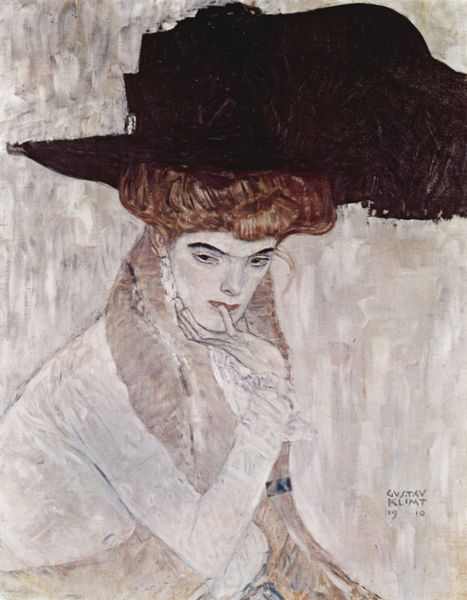
Titel: Der schwarze Hut
Künstler: Gustav Klimt
Standort: Graz
Institution: Privatsammlung
Schlagwörter: dunkel, feder, gemälde, hand, haut, kopf, umhang, weiß, aquarell, impressionismus, mädchen, braun, elegant, finger, frau, frisur, grau, haar, hell, hintergrund, hut, kleid, licht, mund, nase, ohr, pastell, schmuck, schwarz, stützen, toulouse lautrec, zeichnung, blick, dame, rot, schal, beige, jacke, arm, augen, blass, bluse, federn, kragen, pelz, spitze, ärmel, bildnis, portrait, porträt, signatur, öl, flach, auge, haare, mantel, augenbrauen, kinn, kontrast, lippen, rosa, bogen, moderne, schwer, creme, fläche, flächen, modern, wasserfarbe, linien, cremefarben, duktus, jugendstil, rauchen, brauen, sitzt, gesenkt, edel, nachdenklich, rüschen, teint, ellenbogen, nachdenken, klimt, lippenstift, rothaarig, denken, gestützt, linie, wässrig, österreich, armband, armreif, pelzkragen, üppig, zigarette, bleich, wien, gustav, sezession, secession, frau mit hut, maniriert, kleiner finger, ausladend, jand, depression, elle, gustav klimt, monocrom, portär, wienersezession, 1910, #lippen, enklimt